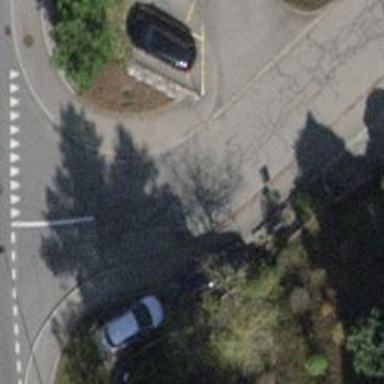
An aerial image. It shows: Kerb barrier.